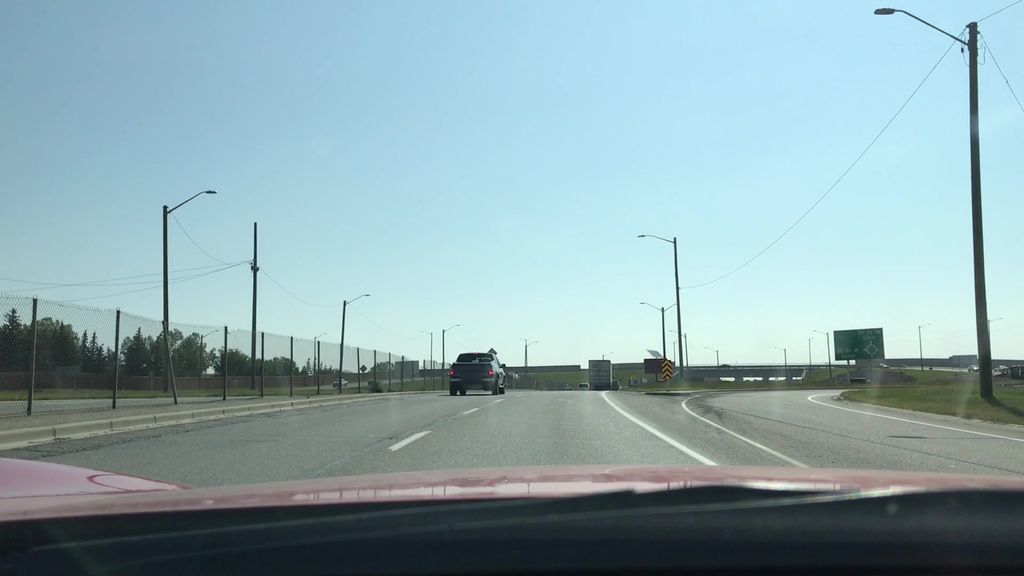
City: calgary